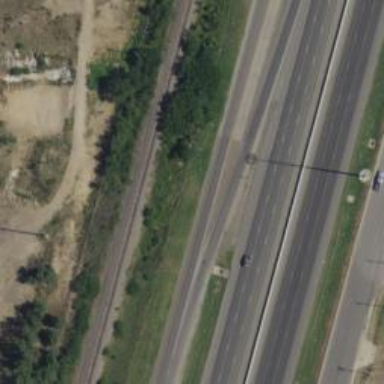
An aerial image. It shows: Motorway link.